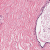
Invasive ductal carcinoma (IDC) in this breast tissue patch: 0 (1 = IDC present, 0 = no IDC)